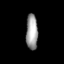
Tissue: lung
Cell type: Others
Senescence score: 0.2116
Nuclear area (px): 416
Mean DAPI intensity: 154.214